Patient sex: F
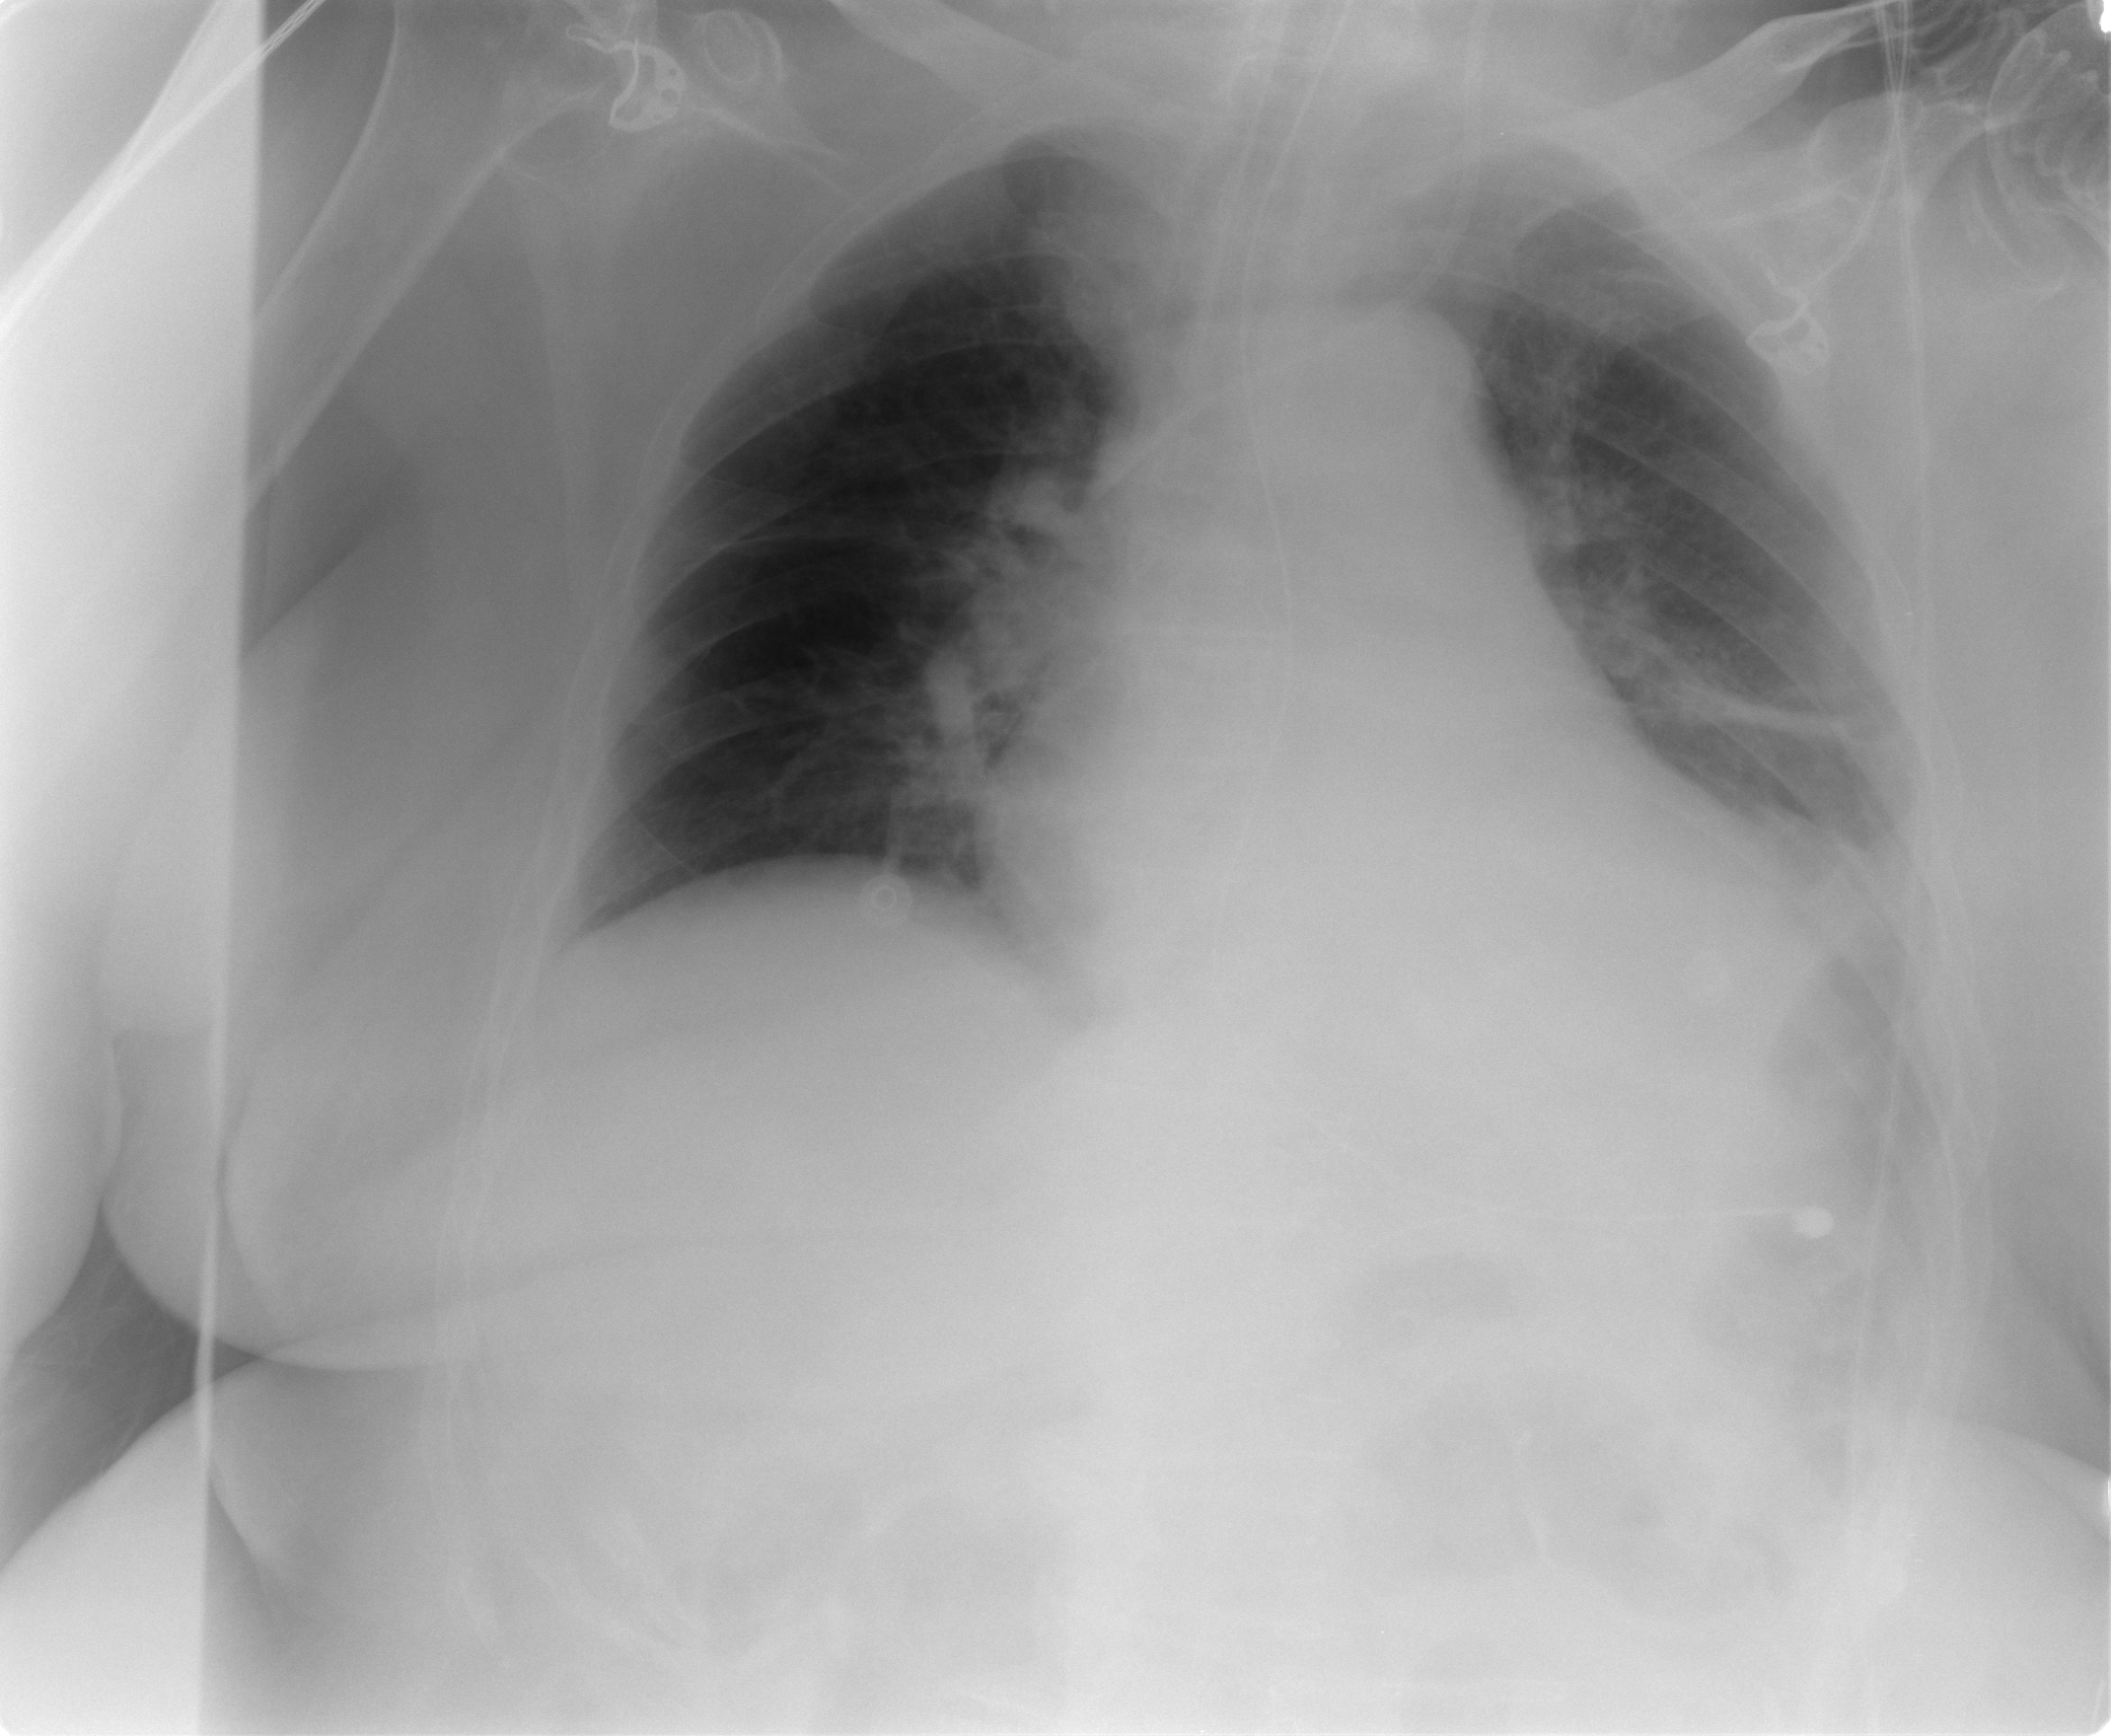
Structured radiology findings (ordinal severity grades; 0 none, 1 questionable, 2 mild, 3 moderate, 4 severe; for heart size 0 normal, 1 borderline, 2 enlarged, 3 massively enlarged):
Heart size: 0
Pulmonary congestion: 0
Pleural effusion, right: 0
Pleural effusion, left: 0
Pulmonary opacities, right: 0
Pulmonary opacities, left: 0
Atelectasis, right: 0
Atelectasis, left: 2